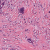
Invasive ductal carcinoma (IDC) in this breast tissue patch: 1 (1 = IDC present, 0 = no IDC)